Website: lowes
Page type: order-tracking
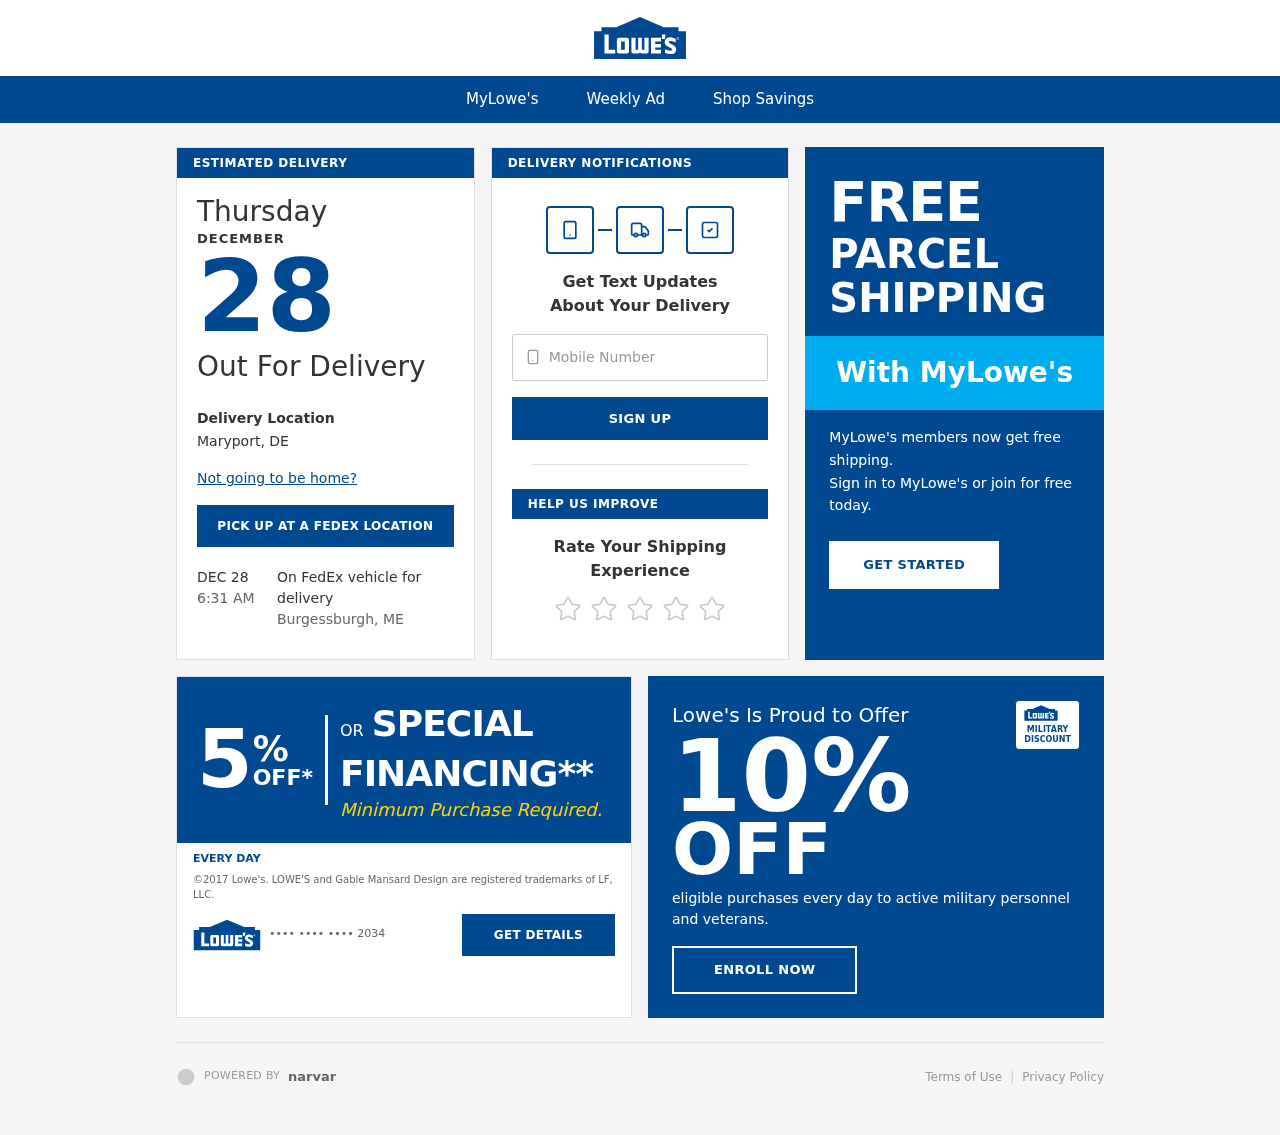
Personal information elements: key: PII_CARD_LAST4
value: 2034
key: PII_PHONE
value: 5798239329
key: PII_CITY_STATE
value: Maryport, DE
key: PII_CITY_STATE2
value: Burgessburgh, ME
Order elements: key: ORDER_DELIVERY_DATE
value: DEC 28
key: ORDER_DELIVERY_DATE
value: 6:31 AM
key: ORDER_DELIVERY_DATE
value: DECEMBER
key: ORDER_DELIVERY_DATE
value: Thursday
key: ORDER_DELIVERY_DATE
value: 28